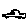
Label: car